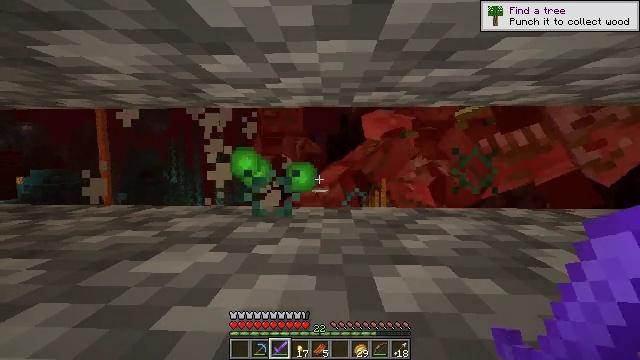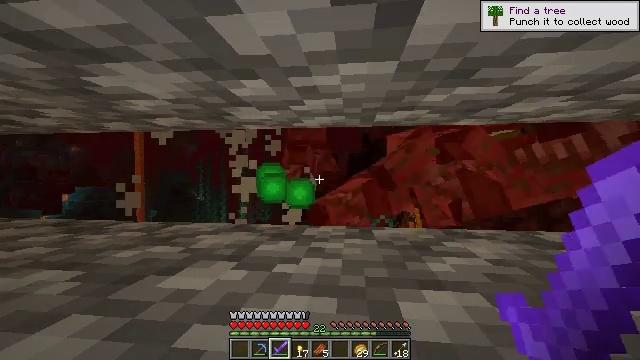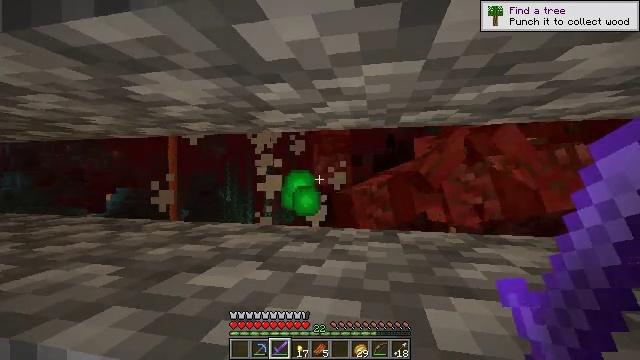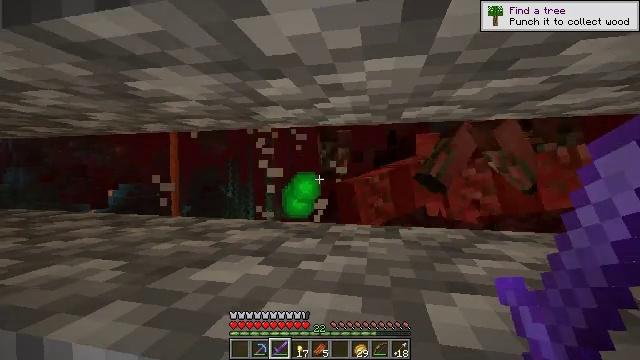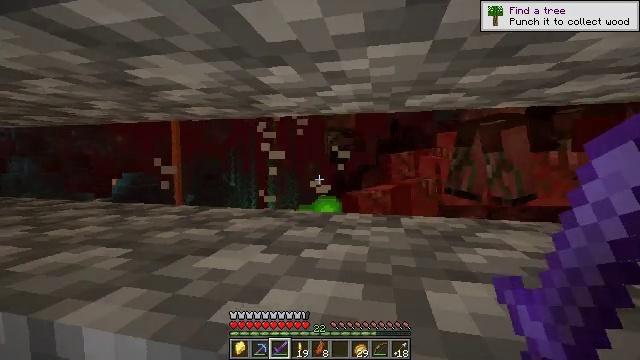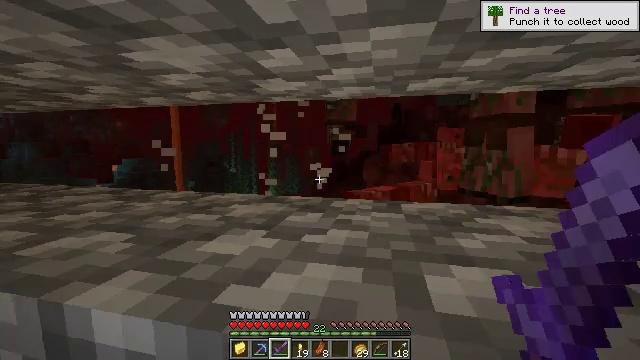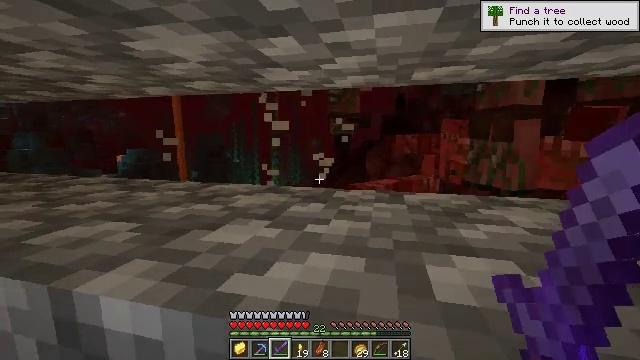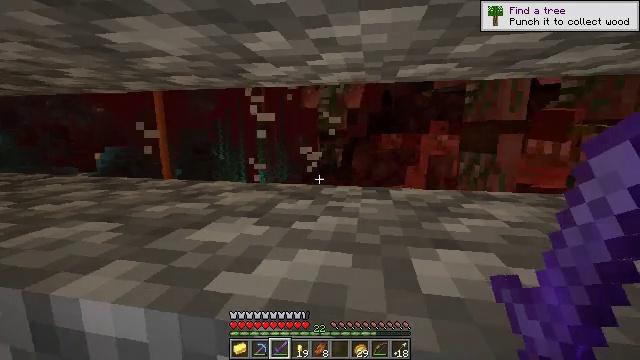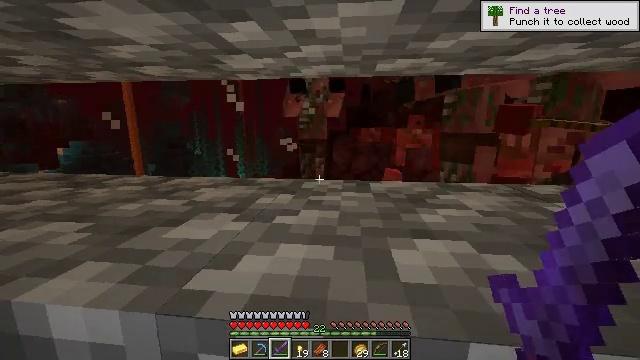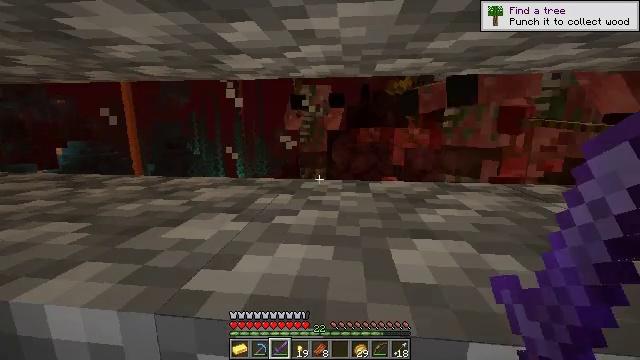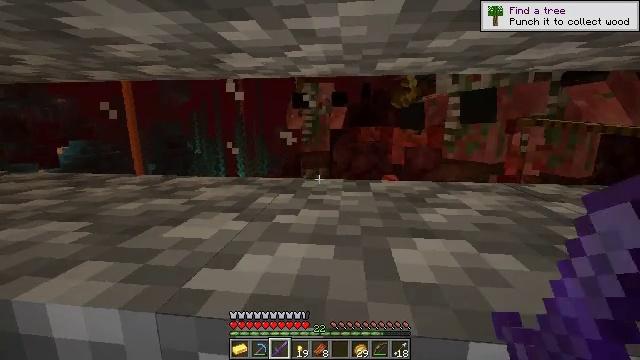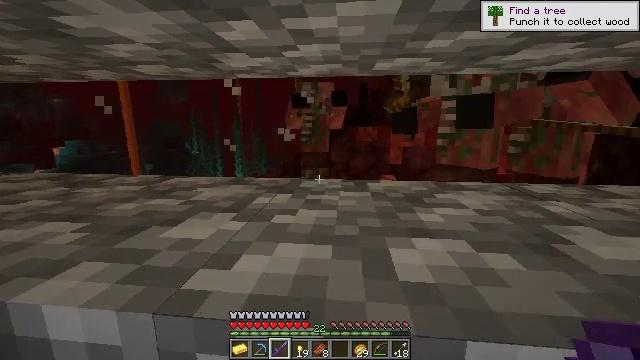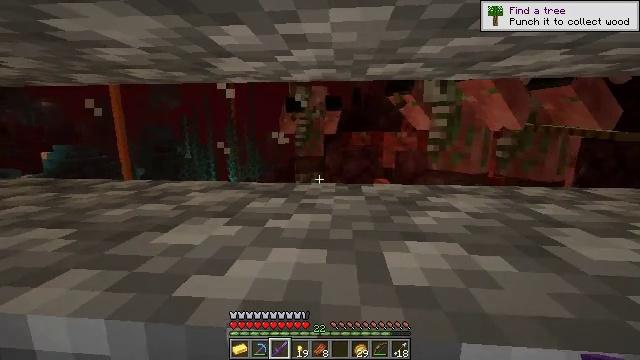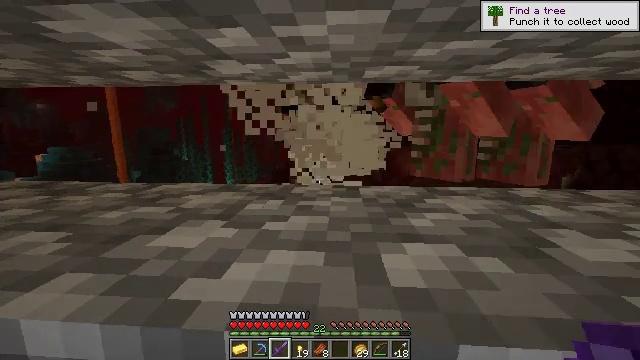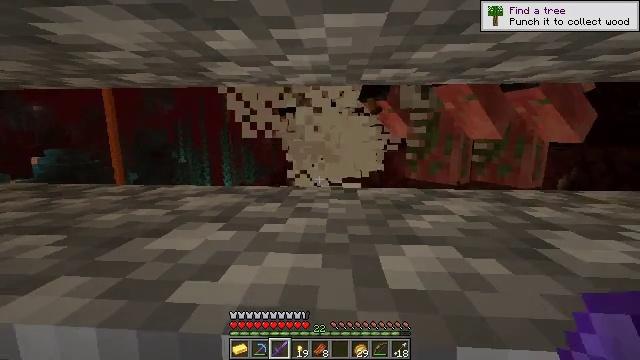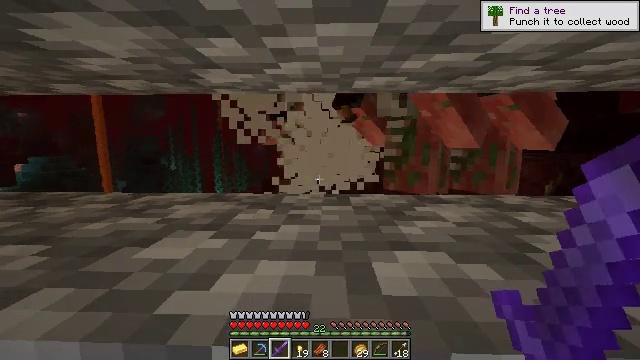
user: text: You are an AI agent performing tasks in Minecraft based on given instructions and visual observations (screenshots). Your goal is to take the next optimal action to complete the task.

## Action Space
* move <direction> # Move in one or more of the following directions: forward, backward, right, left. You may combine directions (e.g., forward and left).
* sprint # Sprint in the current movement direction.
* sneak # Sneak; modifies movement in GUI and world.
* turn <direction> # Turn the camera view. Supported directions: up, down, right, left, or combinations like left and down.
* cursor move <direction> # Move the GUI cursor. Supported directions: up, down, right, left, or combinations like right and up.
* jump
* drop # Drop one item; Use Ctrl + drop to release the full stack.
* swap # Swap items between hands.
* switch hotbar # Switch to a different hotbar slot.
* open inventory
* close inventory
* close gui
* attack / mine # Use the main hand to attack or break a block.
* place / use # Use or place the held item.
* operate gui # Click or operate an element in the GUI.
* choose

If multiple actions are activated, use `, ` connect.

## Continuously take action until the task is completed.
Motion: motion action
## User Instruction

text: Kill a zombified piglin.
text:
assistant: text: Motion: turn left and up
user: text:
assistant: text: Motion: turn left
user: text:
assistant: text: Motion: no_op
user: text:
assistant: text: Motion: turn down
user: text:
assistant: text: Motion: turn down
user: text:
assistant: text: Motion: turn down
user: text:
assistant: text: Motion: turn right
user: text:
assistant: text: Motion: turn right and down
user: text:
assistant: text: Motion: no_op
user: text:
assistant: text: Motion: no_op
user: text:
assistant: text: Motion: no_op
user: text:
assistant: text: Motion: turn right
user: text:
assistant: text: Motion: no_op
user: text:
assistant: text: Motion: no_op
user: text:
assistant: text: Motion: turn right and up
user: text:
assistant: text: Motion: turn right
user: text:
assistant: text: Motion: no_op
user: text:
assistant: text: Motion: no_op
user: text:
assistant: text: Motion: no_op
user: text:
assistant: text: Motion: no_op
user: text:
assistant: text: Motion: no_op
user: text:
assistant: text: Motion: no_op
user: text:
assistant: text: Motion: no_op
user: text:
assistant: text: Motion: no_op
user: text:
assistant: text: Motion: attack / mine
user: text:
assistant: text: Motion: no_op
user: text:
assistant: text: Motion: no_op
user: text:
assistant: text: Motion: no_op
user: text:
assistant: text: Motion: no_op
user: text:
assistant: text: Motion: no_op